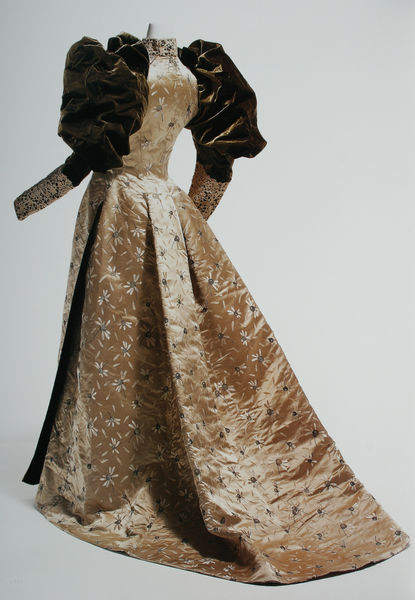
Titel: Empfangskleid
Künstler: Charles Frederick Worth
Standort: Kyoto (Japan)
Institution: Kyoto Costume Institute
Schlagwörter: blau, dunkel, schatten, weiß, blume, blumen, braun, frau, hintergrund, kleid, licht, rücken, schwarz, blüten, dame, gürtel, ball, beige, mode, muster, ornament, rock, arm, arme, falten, kleidung, kragen, lang, samt, silber, spitze, weit, ärmel, hals, bestickt, gold, kostüm, stickerei, stoff, adel, spitzen, puffärmel, rosa, schulter, schön, seide, schärpe, schleppe, schürze, taille, rückenansicht, modell, mieder, falte, glanz, blütenmuster, hochgesteckt, robe, glänzen, glänzend, rüschen, stola, abendkleid, satin, foto, fotografie, punkte, eng, blumenmuster, rückseite, hinten, sterne, manschette, stehkragen, brokat, puppe, verziert, von hinten, geblümt, stehbund, stickereien, gerafft, seidenkleid, textil, stulpen, bauschärmel, kopflos, ballkleid, bräunlich, schimmernd, textilien, schlitz, eide, godl, ärnel, puff, fashion, damenmode, kyoto, abendrobe, keulenärmel, terne, stekragen, aufgeplustert, manschete, maxikleid, mehrweite, modelkleid, stickereine, 18 jahrhundert, fetskleid, kein kopf